Interaction volume radius: 5 \u00c5
Interaction volume height: 15 \u00c5
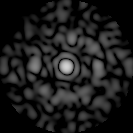
Disorder parameter: 0.8558